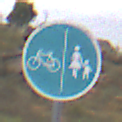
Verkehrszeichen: GetrennterRadUndGehwegRadwegLinks
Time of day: Midday
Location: Outdoor (Nature)
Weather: Overcast
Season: NotSpecified
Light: Natural